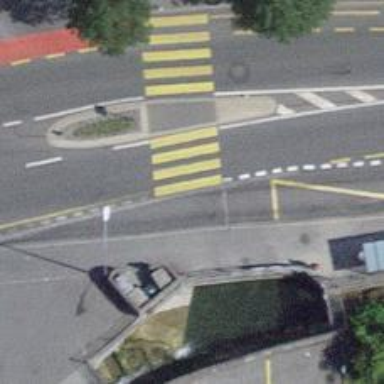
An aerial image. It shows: Kerb serving as barrier.